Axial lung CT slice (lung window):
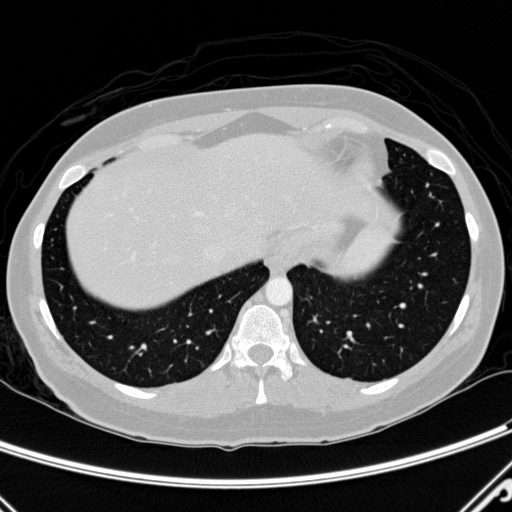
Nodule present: no